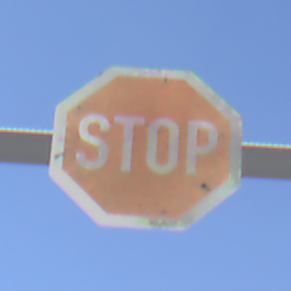
Verkehrszeichen: Stop
Umgebung: Outdoor, Nature
Tageszeit: MorningAfternoon
Wetter: Clear
Licht: Natural
Jahreszeit: NotSpecified
Kontrast: HighContrast